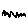
Label: zigzag